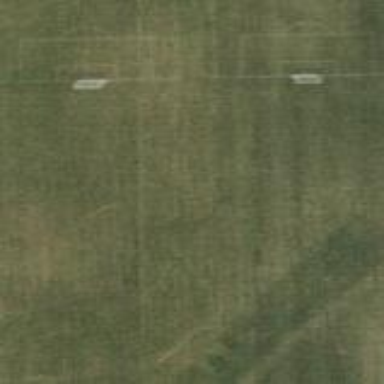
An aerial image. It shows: Soccer pitch for outdoor sports and leisure activities.